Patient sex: M
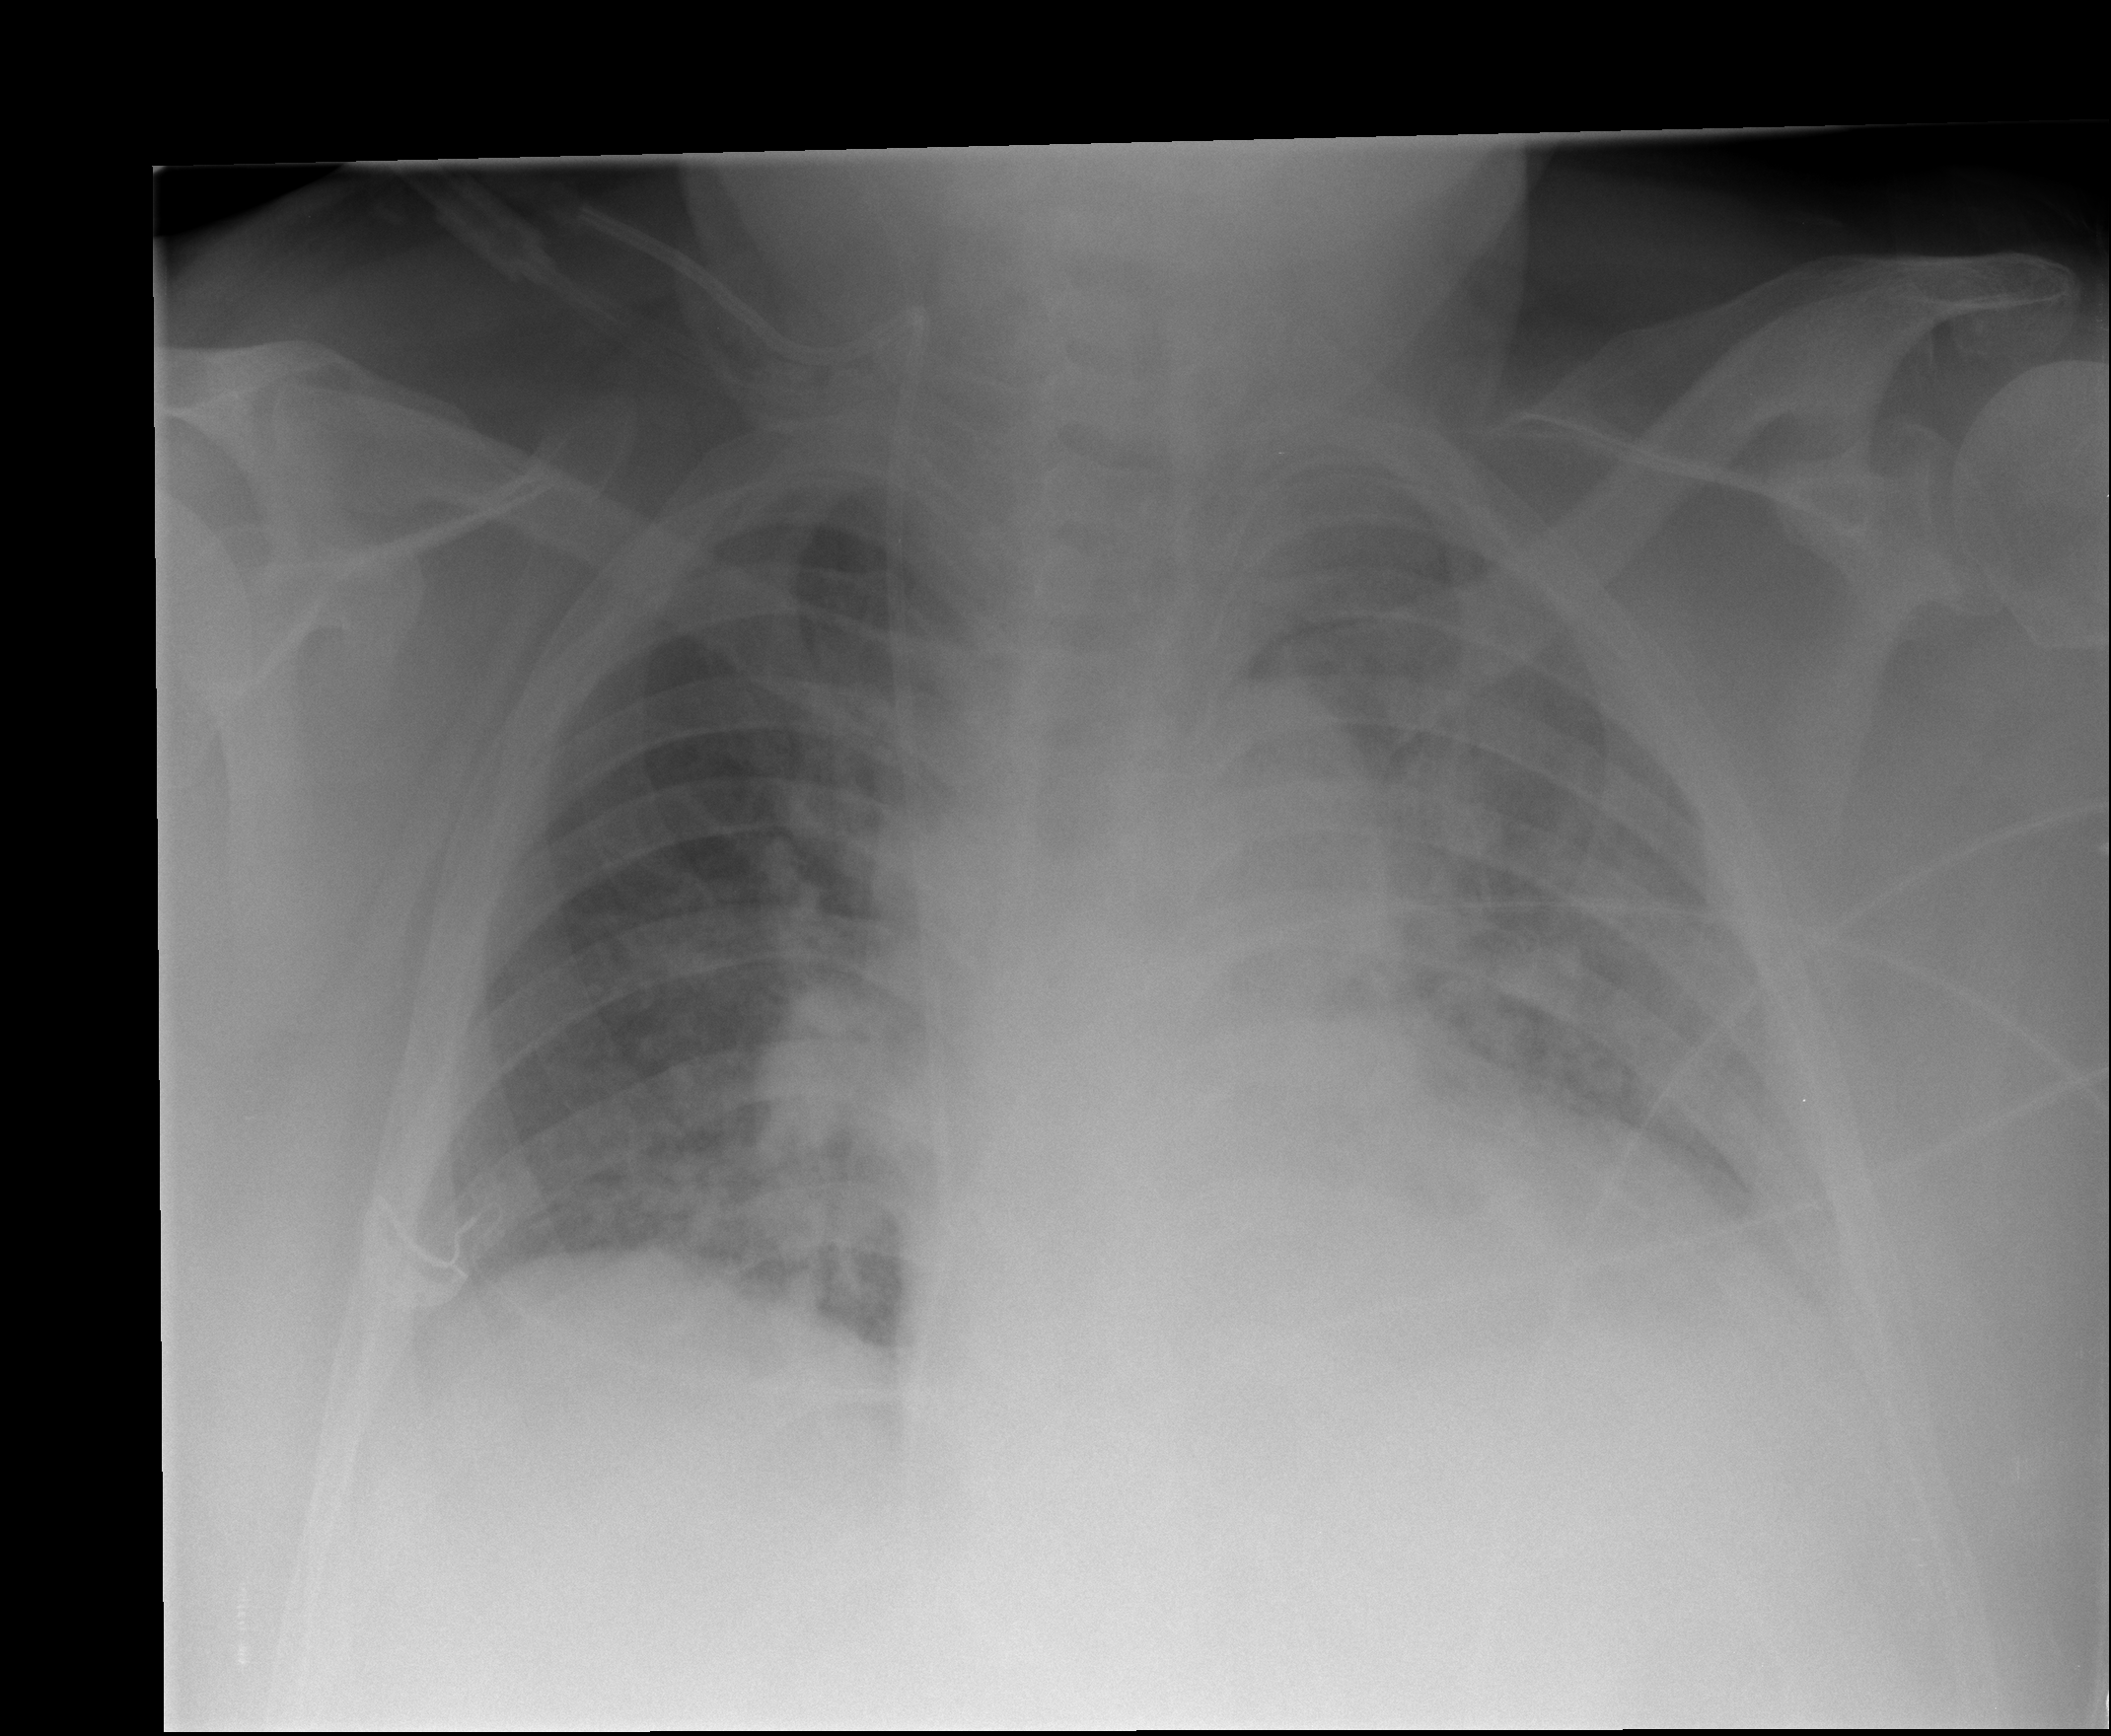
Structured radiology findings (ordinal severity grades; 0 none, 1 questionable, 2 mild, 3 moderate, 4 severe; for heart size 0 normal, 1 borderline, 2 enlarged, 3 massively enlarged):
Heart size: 2
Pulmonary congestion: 3
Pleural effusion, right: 1
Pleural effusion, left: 2
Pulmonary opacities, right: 2
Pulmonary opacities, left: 3
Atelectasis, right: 2
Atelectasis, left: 3